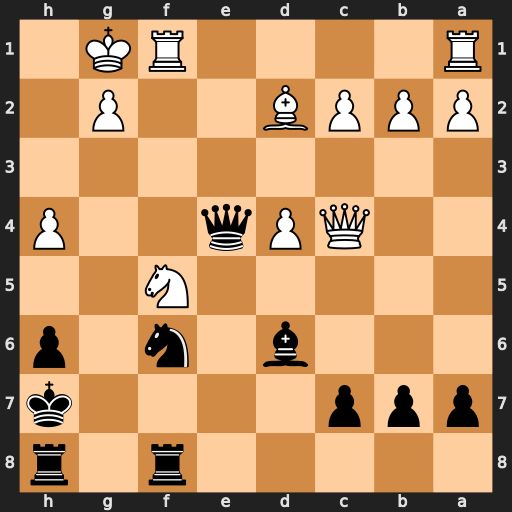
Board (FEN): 5r1r/ppp4k/3b1n1p/5N2/2QPq2P/8/PPPB2P1/R4RK1
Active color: b
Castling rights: -
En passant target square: -
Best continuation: Rhg8 Rf2 Bh2+ Kxh2 Ng4+ Kg1 Nxf2 Qxc7+ Kh8